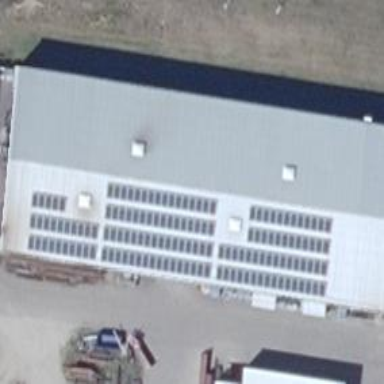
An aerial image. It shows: Solar photovoltaic panel generating electricity through small installation.